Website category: auto
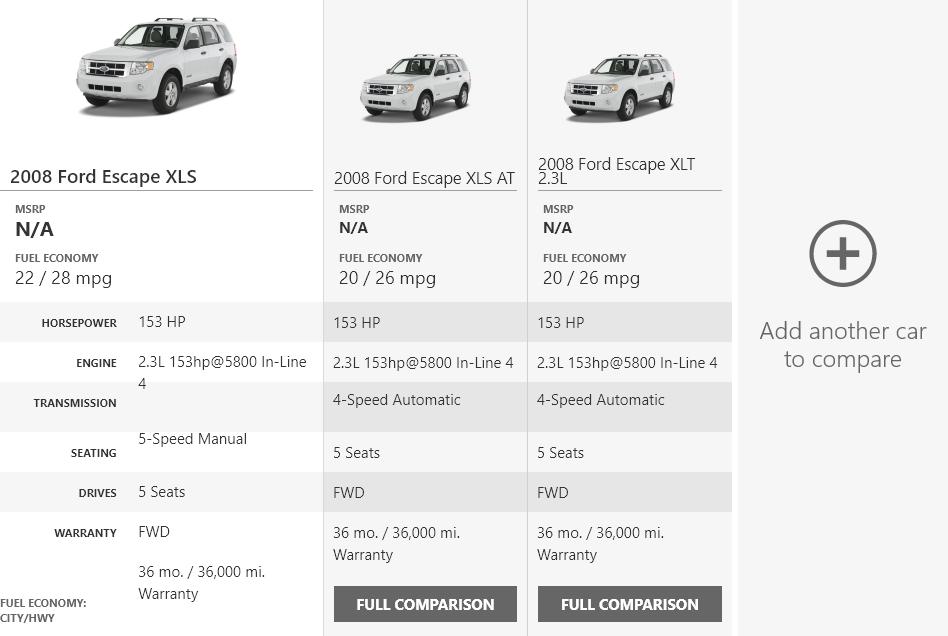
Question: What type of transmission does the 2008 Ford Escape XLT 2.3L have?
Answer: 4-Speed Automatic

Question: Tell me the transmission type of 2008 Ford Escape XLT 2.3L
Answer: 4-Speed Automatic

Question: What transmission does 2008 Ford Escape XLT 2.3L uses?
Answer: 4-Speed Automatic

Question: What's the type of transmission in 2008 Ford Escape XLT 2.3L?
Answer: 4-Speed Automatic

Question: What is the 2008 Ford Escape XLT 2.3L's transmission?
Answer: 4-Speed Automatic

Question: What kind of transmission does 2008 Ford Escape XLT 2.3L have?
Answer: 4-Speed Automatic

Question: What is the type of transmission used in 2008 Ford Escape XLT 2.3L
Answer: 4-Speed Automatic

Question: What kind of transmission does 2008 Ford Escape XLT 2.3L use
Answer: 4-Speed Automatic

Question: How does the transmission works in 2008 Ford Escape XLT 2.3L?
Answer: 4-Speed Automatic

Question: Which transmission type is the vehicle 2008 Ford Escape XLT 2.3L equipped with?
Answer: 4-Speed Automatic

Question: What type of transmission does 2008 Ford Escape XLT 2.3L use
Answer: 4-Speed Automatic

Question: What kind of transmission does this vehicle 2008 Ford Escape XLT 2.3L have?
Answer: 4-Speed Automatic

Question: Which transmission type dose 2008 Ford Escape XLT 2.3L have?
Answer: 4-Speed Automatic

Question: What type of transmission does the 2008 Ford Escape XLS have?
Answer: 5-Speed Manual

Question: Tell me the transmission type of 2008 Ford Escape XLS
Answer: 5-Speed Manual

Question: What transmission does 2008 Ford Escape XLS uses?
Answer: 5-Speed Manual

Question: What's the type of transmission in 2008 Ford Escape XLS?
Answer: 5-Speed Manual

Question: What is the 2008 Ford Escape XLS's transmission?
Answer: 5-Speed Manual

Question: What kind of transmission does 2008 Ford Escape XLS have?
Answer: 5-Speed Manual

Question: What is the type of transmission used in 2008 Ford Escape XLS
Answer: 5-Speed Manual

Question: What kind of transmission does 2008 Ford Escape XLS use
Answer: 5-Speed Manual

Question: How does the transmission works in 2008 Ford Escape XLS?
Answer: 5-Speed Manual

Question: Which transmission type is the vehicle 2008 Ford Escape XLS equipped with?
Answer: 5-Speed Manual

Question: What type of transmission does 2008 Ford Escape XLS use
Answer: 5-Speed Manual

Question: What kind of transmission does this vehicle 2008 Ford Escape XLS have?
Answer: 5-Speed Manual

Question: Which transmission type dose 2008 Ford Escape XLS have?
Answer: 5-Speed Manual

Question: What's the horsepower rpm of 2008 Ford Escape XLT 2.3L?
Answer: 153 HP

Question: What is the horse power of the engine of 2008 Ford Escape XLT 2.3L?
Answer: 153 HP

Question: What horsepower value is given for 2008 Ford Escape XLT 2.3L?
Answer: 153 HP

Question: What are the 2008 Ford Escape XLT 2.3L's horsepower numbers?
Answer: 153 HP

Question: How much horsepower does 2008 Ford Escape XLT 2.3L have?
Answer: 153 HP

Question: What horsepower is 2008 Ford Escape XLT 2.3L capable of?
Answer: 153 HP

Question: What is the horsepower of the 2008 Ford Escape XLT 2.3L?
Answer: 153 HP

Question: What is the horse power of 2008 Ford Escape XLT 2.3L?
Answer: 153 HP

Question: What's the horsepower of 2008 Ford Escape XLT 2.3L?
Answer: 153 HP

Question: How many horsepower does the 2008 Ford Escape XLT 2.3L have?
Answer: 153 HP

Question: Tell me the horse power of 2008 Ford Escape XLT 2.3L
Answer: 153 HP

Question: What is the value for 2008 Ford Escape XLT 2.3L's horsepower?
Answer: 153 HP

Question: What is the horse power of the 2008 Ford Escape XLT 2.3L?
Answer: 153 HP

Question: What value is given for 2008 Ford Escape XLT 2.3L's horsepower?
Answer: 153 HP

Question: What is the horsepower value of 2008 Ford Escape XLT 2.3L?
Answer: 153 HP

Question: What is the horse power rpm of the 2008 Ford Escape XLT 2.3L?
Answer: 153 HP

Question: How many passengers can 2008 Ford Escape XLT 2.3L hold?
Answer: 5 Seats

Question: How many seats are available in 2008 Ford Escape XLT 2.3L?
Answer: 5 Seats

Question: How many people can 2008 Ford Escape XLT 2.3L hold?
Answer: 5 Seats

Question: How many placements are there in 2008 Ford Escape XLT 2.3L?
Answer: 5 Seats

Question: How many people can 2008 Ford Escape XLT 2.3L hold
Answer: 5 Seats

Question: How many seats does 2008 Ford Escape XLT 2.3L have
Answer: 5 Seats

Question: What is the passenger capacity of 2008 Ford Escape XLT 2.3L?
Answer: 5 Seats

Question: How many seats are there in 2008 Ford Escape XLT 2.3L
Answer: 5 Seats

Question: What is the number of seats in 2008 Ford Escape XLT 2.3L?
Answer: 5 Seats

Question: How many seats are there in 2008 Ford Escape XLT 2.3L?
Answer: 5 Seats

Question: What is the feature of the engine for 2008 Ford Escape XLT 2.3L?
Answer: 2.3L 153hp@5800 In-Line 4

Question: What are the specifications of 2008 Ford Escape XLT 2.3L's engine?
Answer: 2.3L 153hp@5800 In-Line 4

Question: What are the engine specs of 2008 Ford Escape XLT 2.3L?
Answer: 2.3L 153hp@5800 In-Line 4

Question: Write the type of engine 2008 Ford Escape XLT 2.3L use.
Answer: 2.3L 153hp@5800 In-Line 4

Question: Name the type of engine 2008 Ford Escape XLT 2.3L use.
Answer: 2.3L 153hp@5800 In-Line 4

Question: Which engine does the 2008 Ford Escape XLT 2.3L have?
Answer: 2.3L 153hp@5800 In-Line 4

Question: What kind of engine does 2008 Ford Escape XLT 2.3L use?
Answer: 2.3L 153hp@5800 In-Line 4

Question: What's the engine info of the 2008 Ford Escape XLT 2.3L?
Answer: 2.3L 153hp@5800 In-Line 4

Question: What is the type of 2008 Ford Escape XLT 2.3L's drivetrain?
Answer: FWD

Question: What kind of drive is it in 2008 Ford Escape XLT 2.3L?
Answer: FWD

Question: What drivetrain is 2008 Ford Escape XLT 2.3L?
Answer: FWD

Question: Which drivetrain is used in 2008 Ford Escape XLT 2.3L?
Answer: FWD